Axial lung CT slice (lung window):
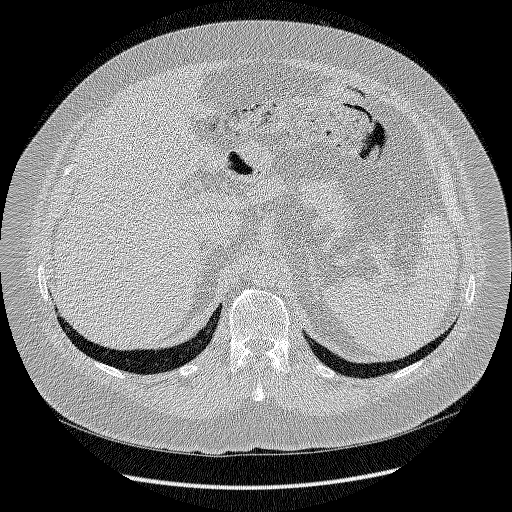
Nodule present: no